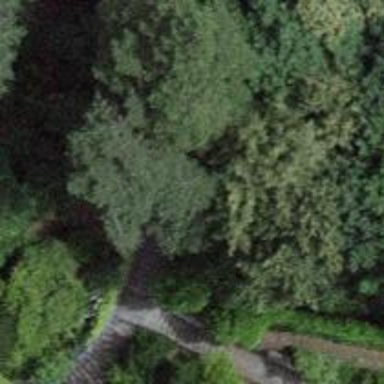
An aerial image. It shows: Road with steps.